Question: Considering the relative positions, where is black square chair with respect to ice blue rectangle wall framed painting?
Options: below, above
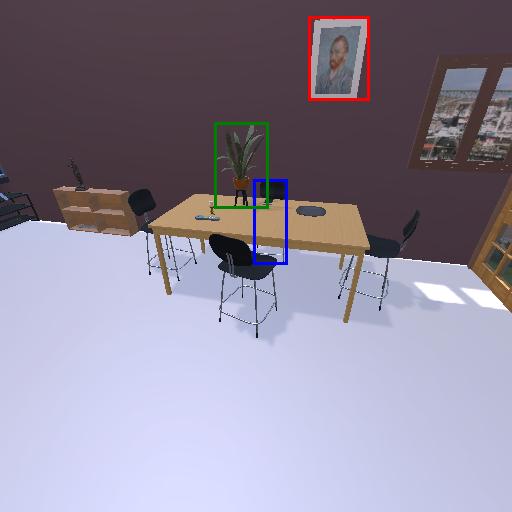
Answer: below